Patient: sex M, age 51
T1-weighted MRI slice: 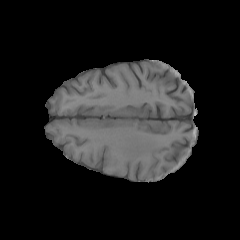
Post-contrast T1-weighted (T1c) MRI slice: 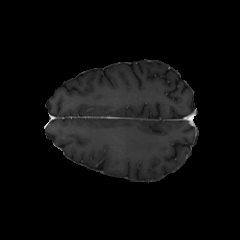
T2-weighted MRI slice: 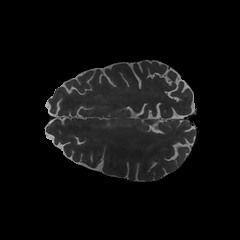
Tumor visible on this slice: no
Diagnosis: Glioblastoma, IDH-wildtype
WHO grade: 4